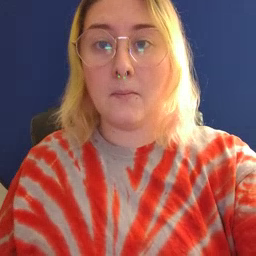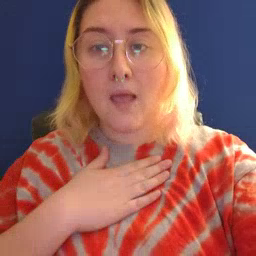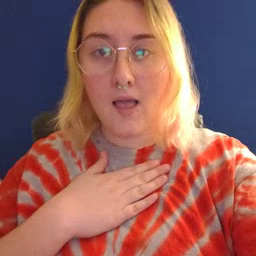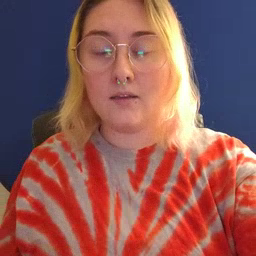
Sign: minemy